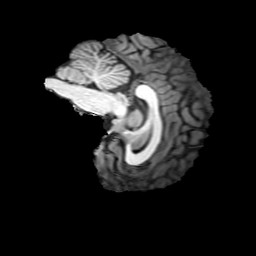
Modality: T1w
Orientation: sagittal
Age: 33
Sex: male
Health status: ill